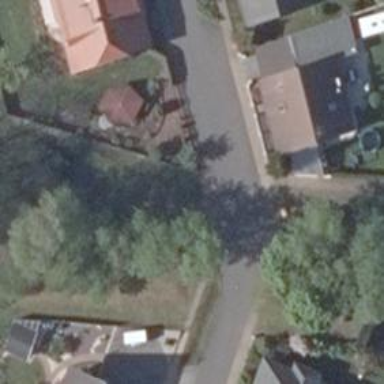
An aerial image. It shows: Residential road with asphalt surface. There are sidewalks on both sides and chicane for traffic calming.